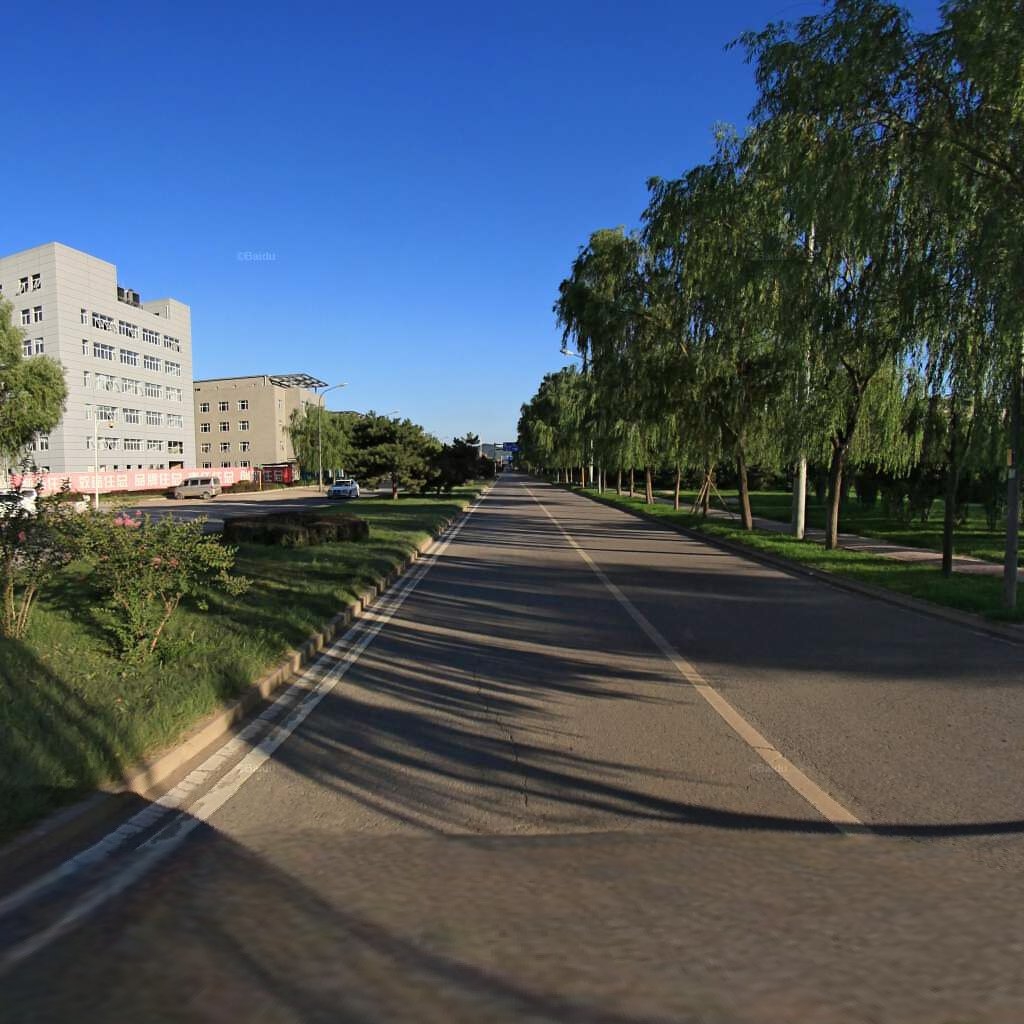
Region: Haidian
Road damage annotations: longitudinal crack